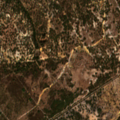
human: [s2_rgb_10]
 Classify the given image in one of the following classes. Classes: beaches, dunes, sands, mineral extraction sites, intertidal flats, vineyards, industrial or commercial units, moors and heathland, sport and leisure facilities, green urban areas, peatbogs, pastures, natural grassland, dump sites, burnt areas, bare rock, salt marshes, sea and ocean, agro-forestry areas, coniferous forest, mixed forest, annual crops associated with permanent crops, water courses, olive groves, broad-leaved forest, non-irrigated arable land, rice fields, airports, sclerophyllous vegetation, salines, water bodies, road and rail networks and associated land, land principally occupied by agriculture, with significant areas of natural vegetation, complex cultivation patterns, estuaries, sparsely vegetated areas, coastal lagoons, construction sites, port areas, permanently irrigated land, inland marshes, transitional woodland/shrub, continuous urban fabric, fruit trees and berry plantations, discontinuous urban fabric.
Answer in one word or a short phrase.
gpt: broad-leaved forest, transitional woodland/shrub